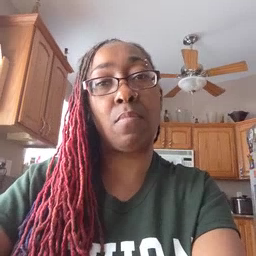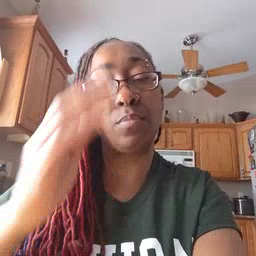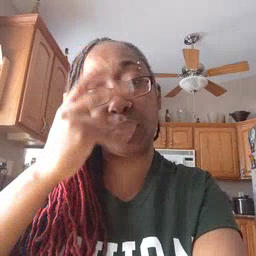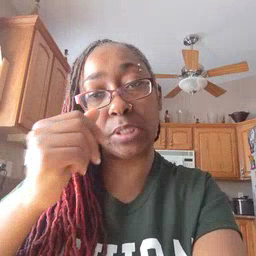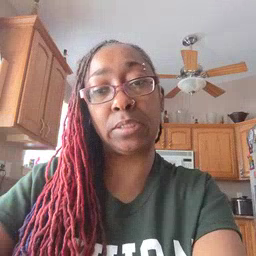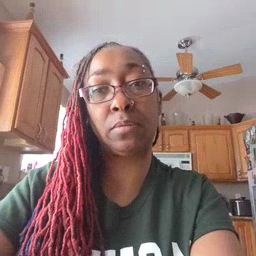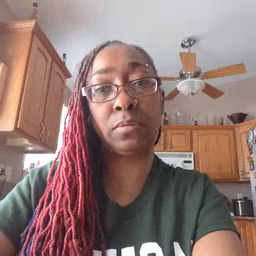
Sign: pretty